Field crop: maize
Growth stage: 1
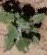
Species: chenopodium